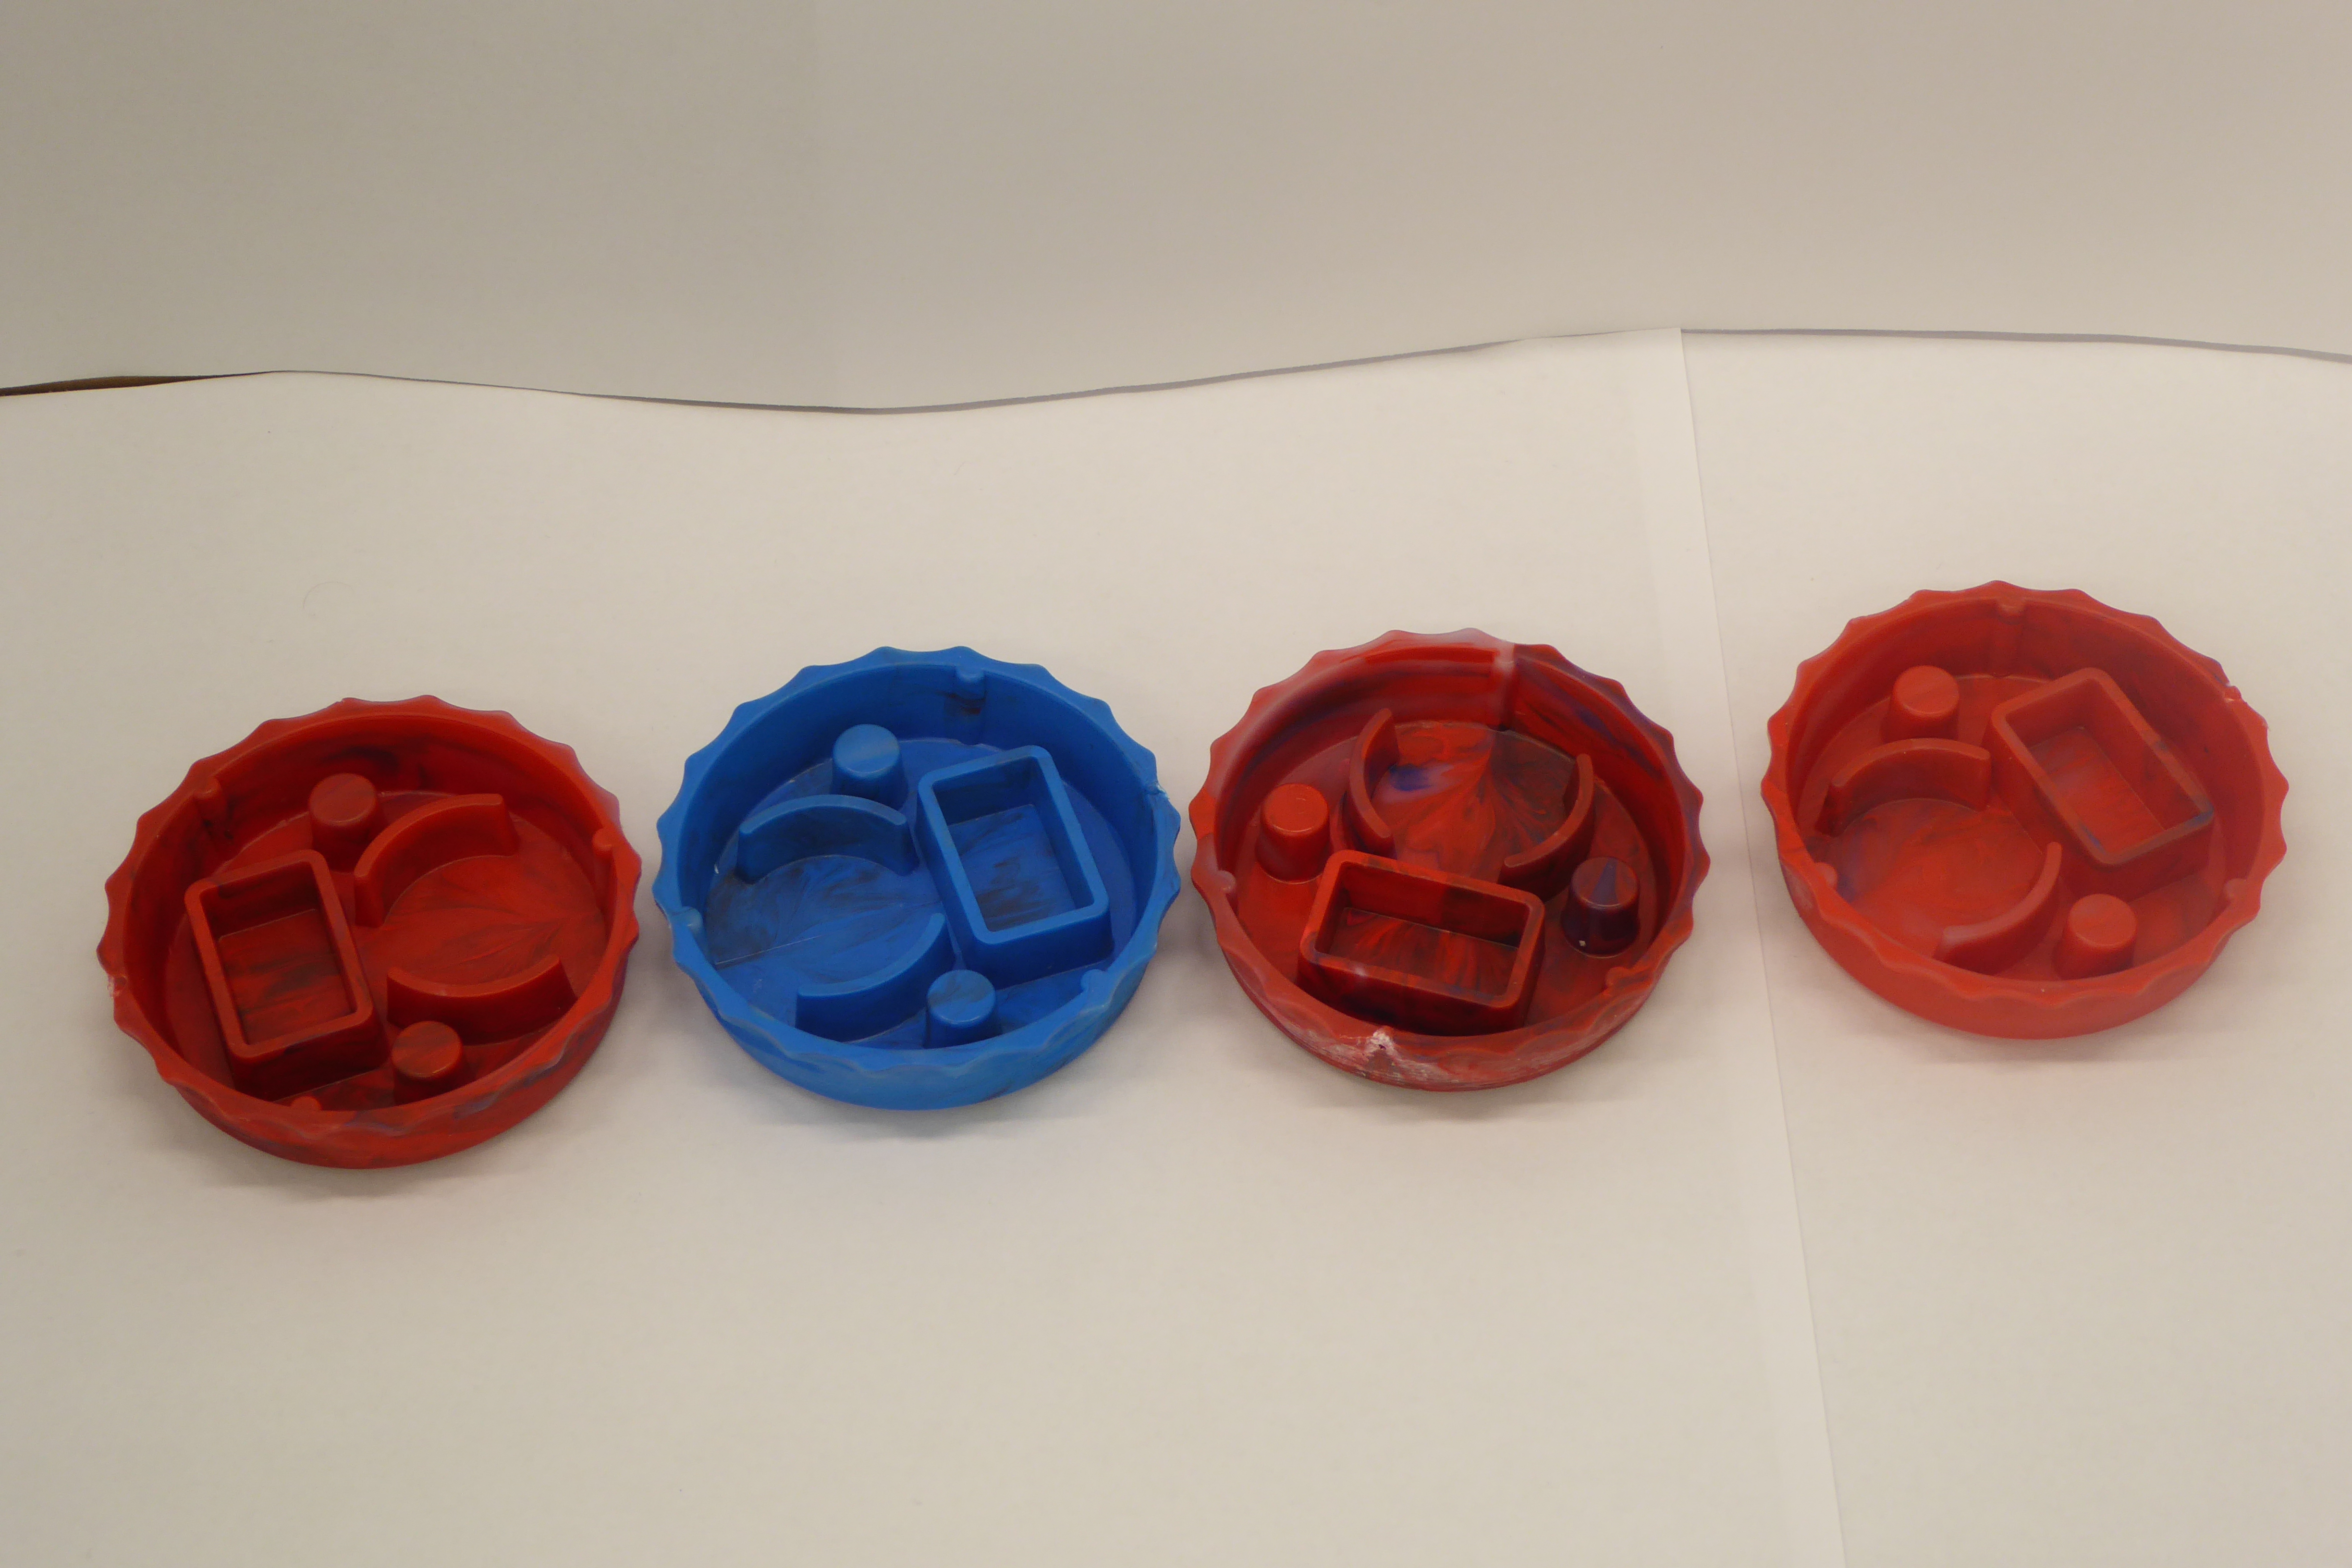
Label: Bottle Opener - Cover